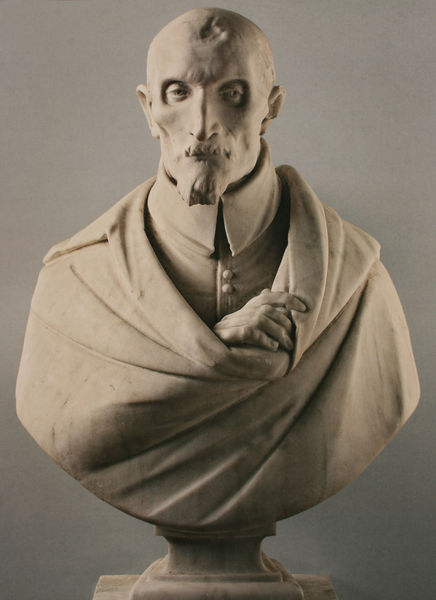
Titel: Portraitbüste von Antonio Coppola
Künstler: Gianlorenzo Bernini
Standort: Rom
Institution: Museo della Chiesa di San Giovanni dei Fiorentini
Schlagwörter: fuß, hand, kopf, mann, umhang, weiß, finger, marmor, mund, nase, profil, stirn, blick, tuch, alt, bart, hemd, schnurrbart, augen, barock, falten, gesicht, halten, kragen, schädel, sockel, stein, bildnis, portrait, porträt, geistlicher, gewand, haare, mantel, decke, brustbild, en face, frontal, ohren, skulptur, wangen, asketisch, ernst, streng, büste, glatze, streifen, faltenwurf, nachdenklich, knöpfe, kinnbart, raffung, foto, greis, hager, rechteck, loch, greifen, uniform, augenhöhlen, augenringe, kardinal, spitzbart, eingefallen, abstehende ohren, runzeln, adern, strenge, verletzung, mamor, umhand, geradeaus, delle, bernini, glatzkopf, abstehend, eingewickelt, gehüllt, gianlorenzo, borghese, wei´stein, hohle wangen